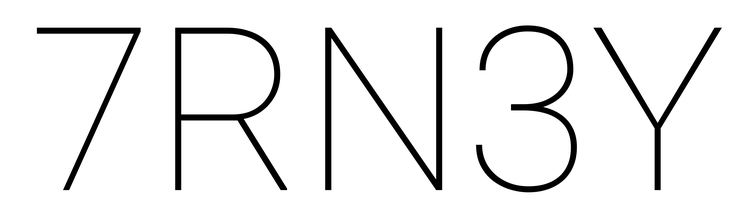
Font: Roboto_Thin